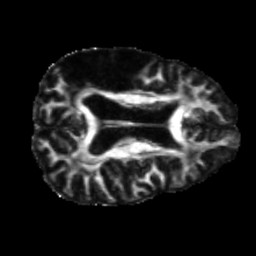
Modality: FA
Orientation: axial
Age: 66
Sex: male
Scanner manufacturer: siemens
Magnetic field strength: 3 T
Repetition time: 5.25 s
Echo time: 0.08 s